Interaction volume radius: 10 \u00c5
Interaction volume height: 10 \u00c5
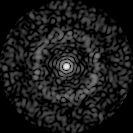
Disorder parameter: 0.8285